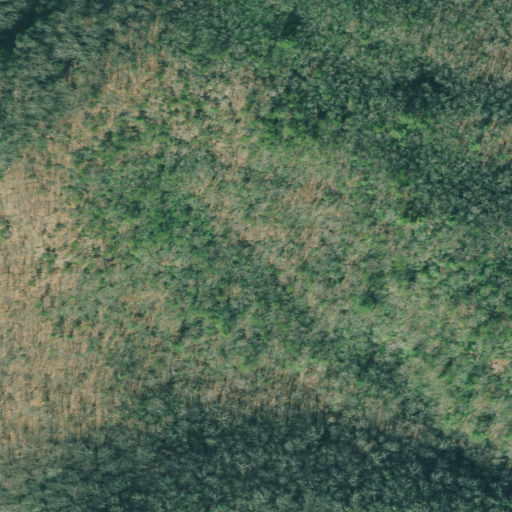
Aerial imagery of mountain in Georgia named Rocky Knob containing mixed forest, deciduous forest, and evergreen forest